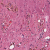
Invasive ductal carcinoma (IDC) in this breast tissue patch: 0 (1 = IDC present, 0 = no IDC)